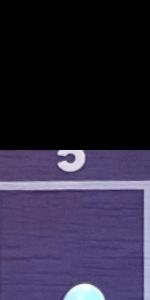
Label: Empty